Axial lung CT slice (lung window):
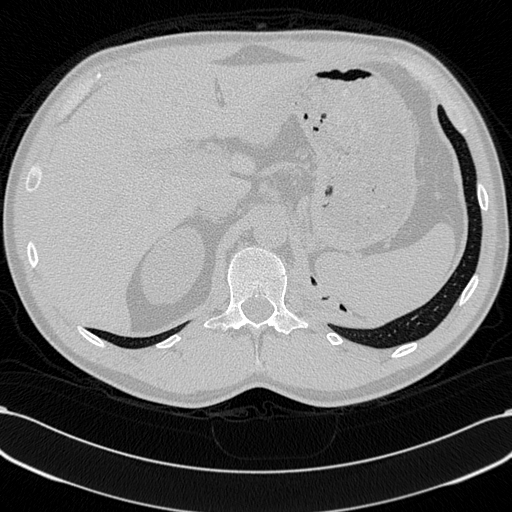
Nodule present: no